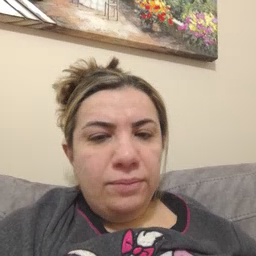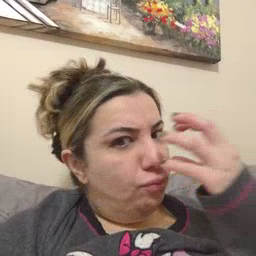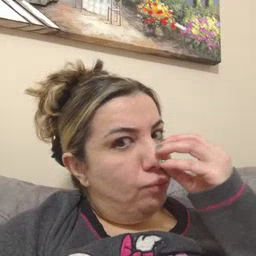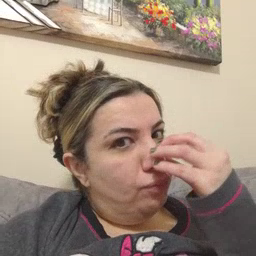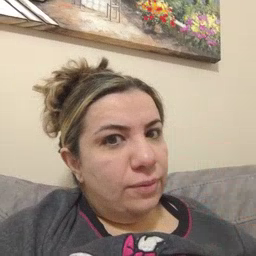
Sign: clown